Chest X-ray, PA view. Patient: 43 years old, sex F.
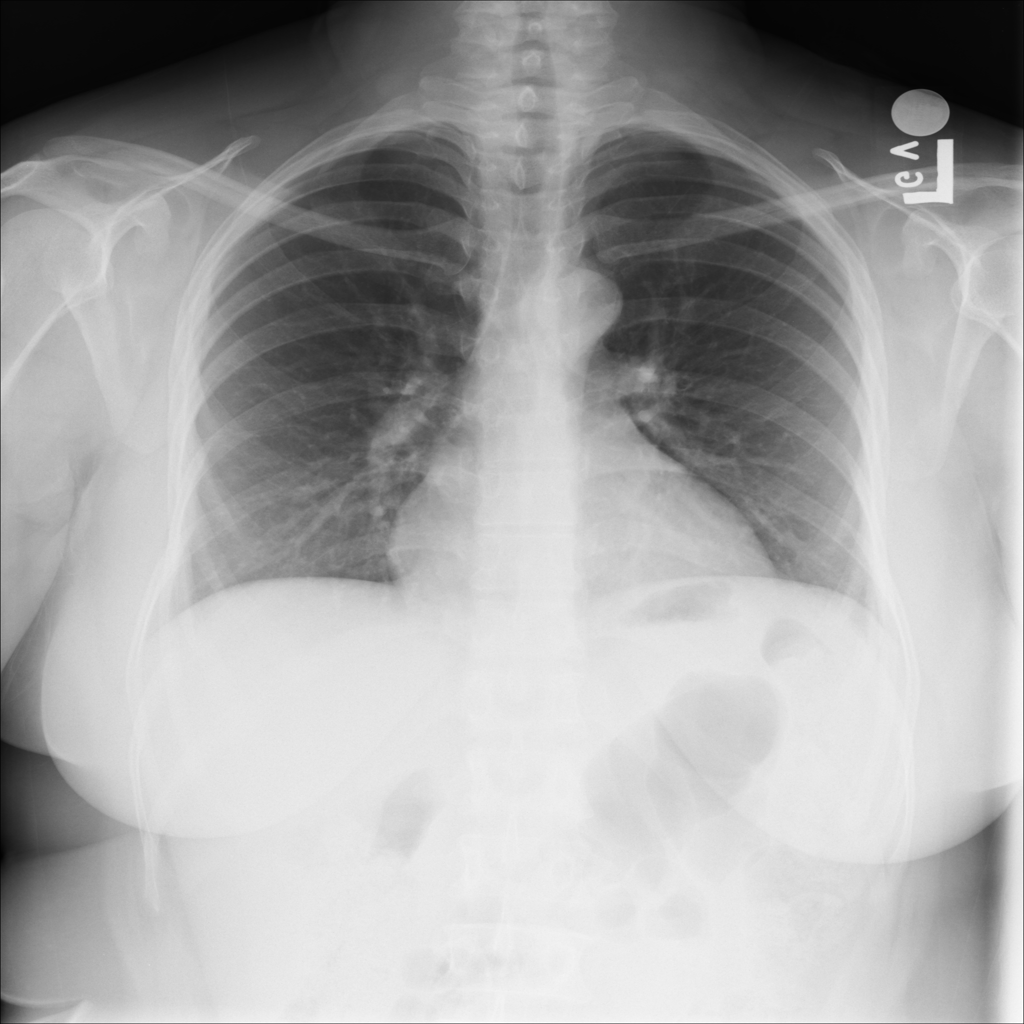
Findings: Cardiomegaly, Effusion